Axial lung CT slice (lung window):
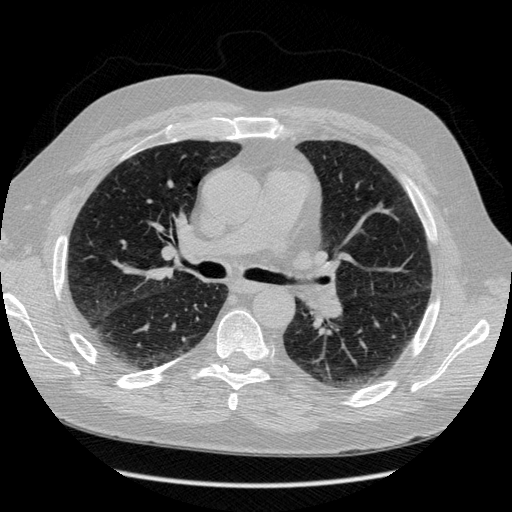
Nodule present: no